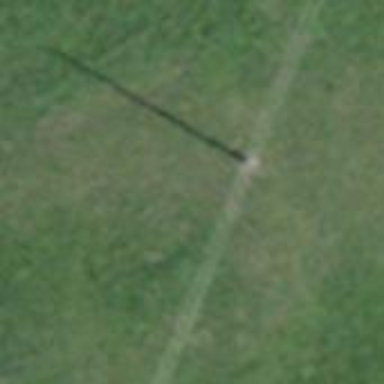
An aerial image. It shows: Minor power line.